Field crop: maize
Growth stage: 2
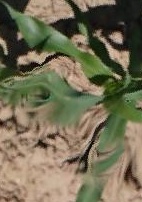
Species: maize